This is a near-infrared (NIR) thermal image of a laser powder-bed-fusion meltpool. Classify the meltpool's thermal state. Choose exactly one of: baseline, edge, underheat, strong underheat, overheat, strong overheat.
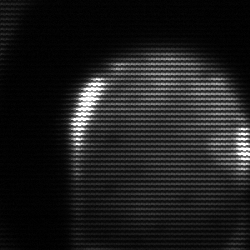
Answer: edge